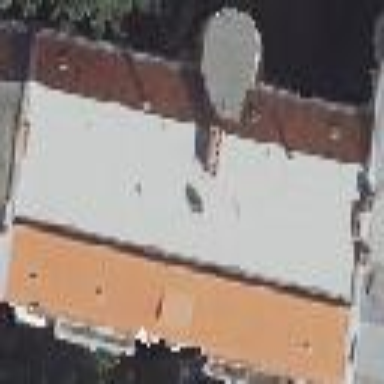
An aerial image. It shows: Unique apartment building with double saltbox roof shape.